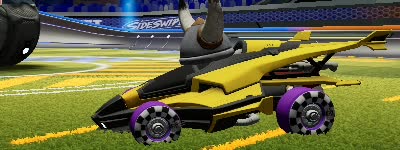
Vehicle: aftershock